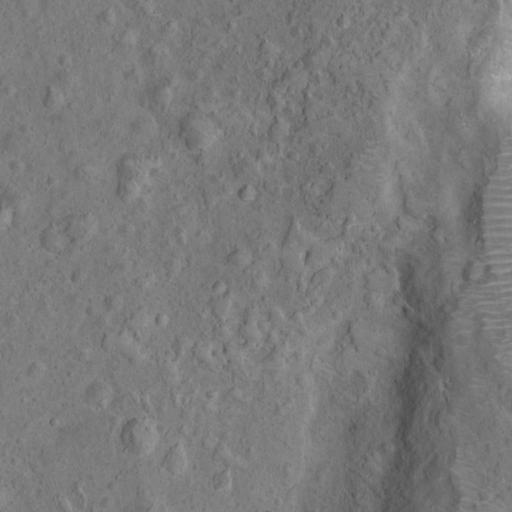
Classes present: Background, Cone